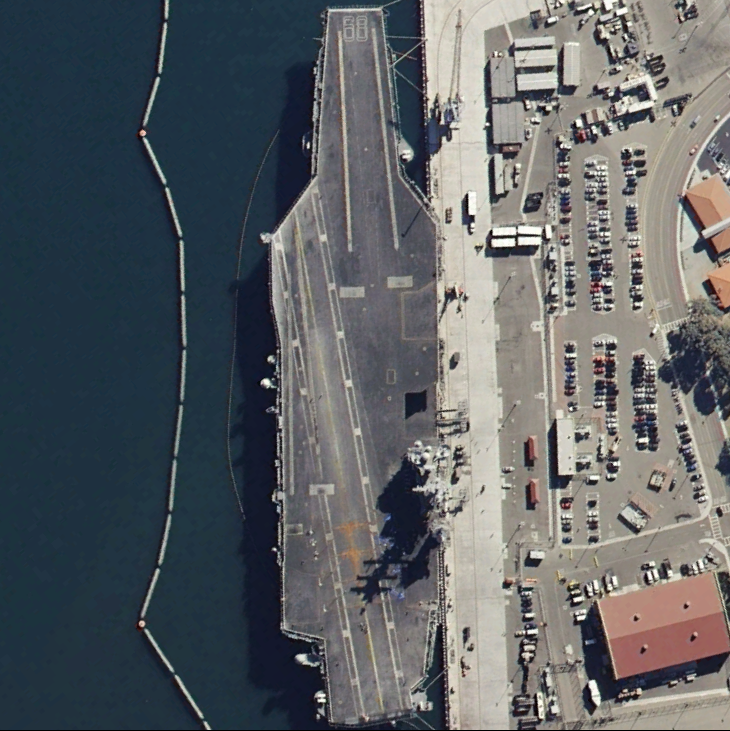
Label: aircraft_carrier